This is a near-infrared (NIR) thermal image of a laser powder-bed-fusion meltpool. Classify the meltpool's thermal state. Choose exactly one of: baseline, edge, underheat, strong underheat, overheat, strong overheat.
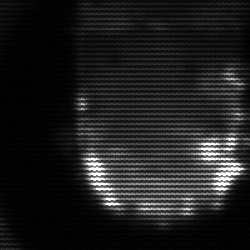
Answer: baseline